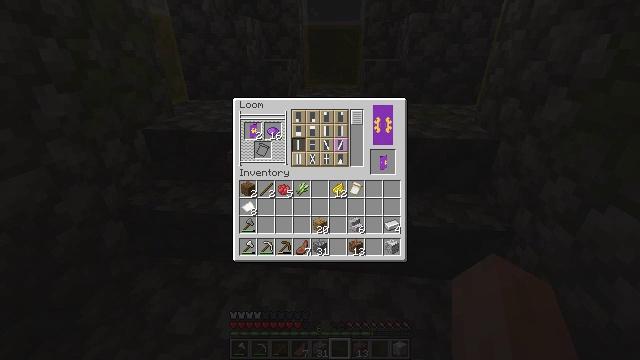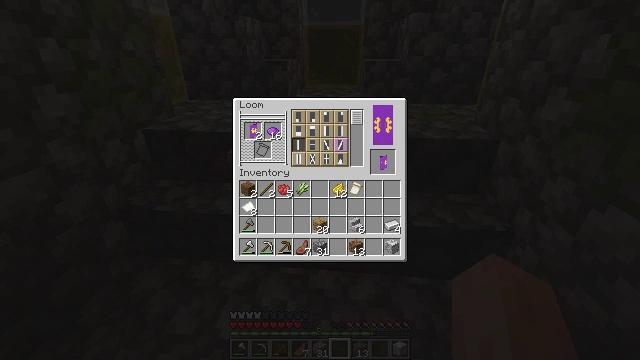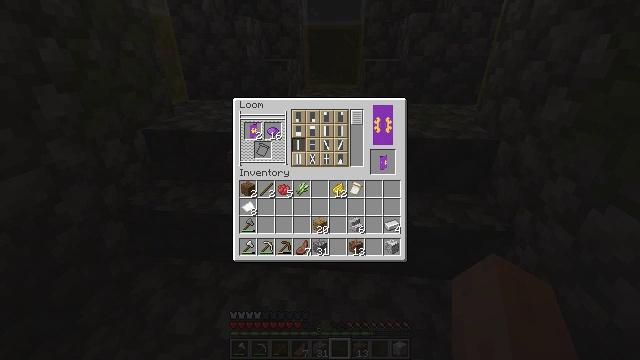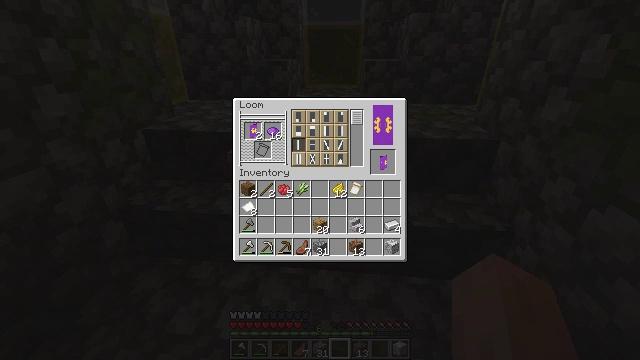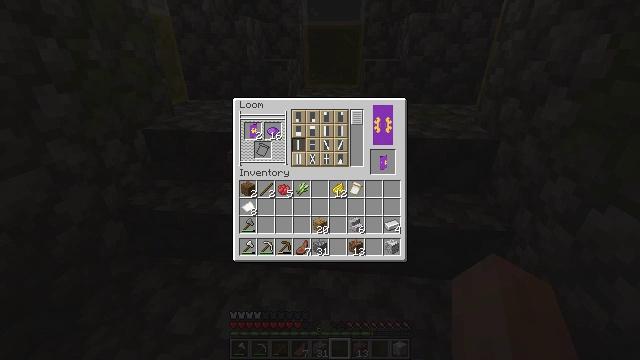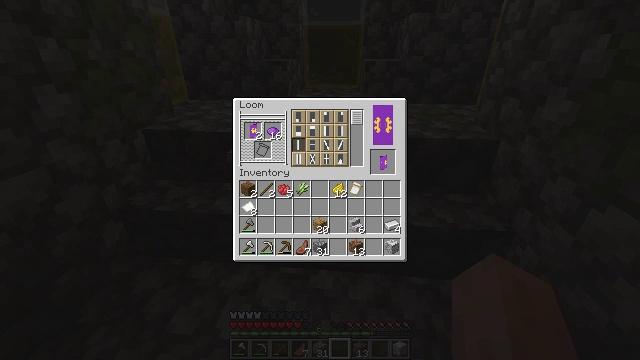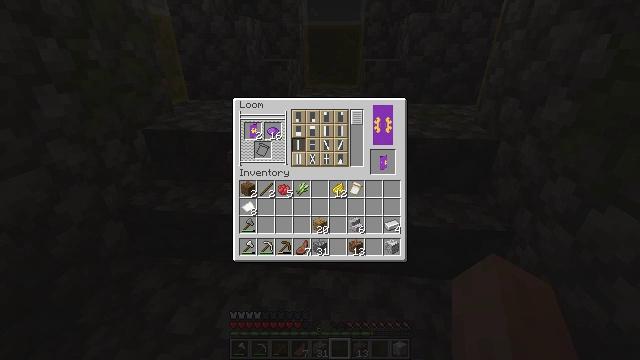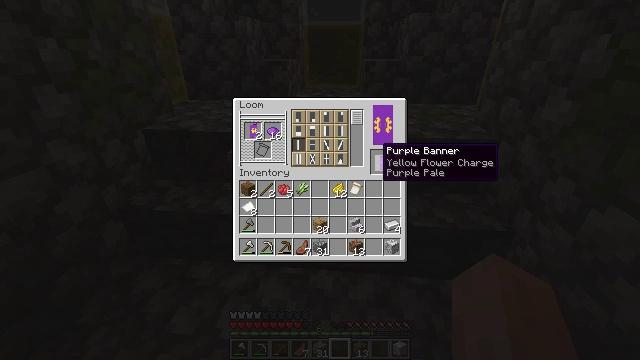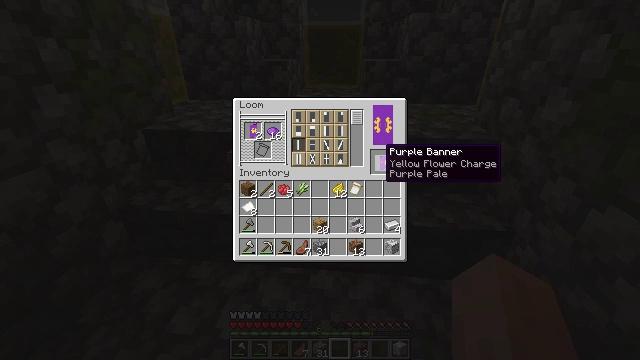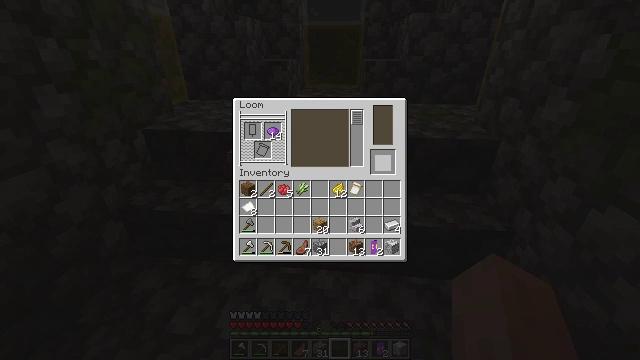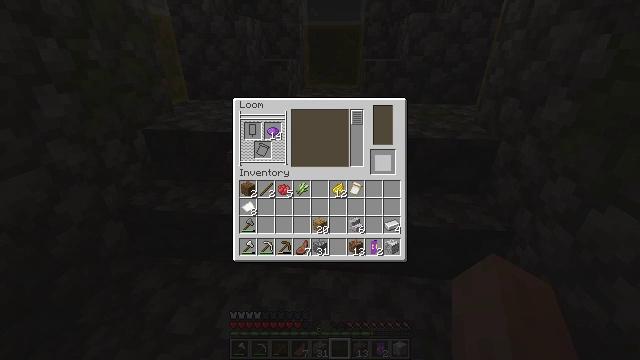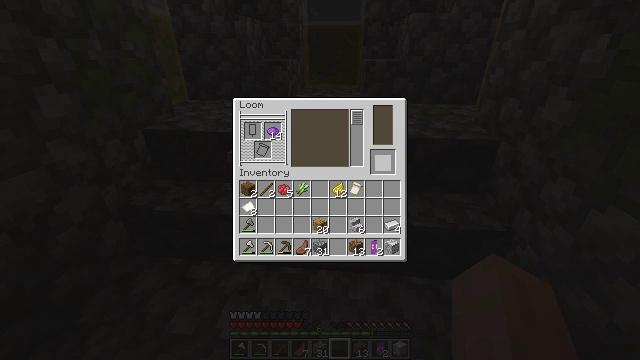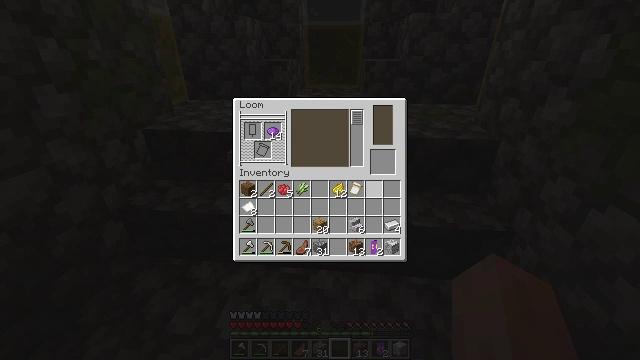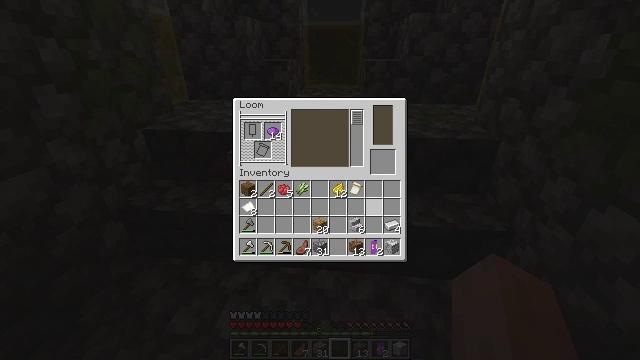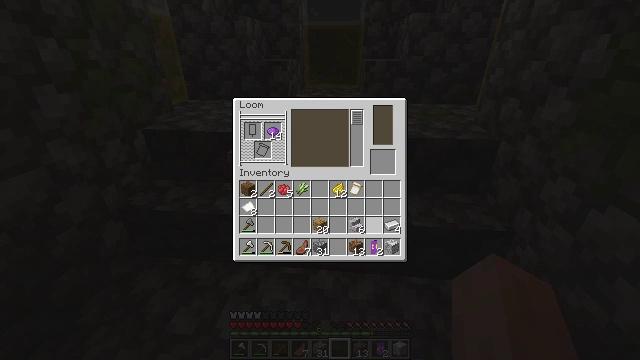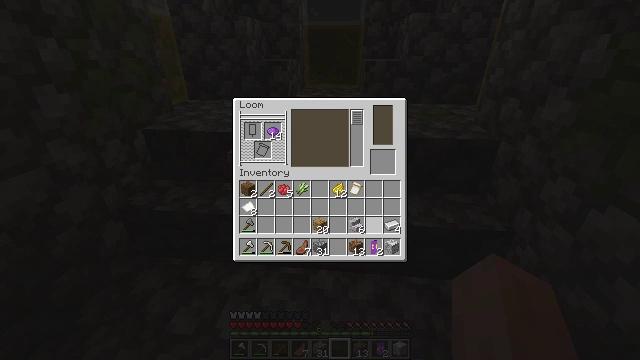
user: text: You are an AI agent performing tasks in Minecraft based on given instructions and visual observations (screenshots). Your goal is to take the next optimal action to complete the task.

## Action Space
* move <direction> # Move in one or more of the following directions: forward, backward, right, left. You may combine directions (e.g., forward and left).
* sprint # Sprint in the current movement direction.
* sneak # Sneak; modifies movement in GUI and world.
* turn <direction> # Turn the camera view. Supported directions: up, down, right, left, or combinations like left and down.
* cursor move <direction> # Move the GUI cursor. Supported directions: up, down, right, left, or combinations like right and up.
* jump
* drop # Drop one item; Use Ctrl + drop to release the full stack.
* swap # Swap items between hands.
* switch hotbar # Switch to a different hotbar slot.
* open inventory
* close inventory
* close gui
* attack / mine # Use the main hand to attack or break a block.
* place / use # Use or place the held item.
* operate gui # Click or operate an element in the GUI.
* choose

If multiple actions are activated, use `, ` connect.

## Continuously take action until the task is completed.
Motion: motion action
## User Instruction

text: Mine the loom block.
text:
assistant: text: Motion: no_op
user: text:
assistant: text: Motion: cursor move right
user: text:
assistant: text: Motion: sneak
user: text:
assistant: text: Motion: sneak
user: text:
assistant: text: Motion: sneak, cursor move right
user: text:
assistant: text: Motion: sneak
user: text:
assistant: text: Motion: sneak
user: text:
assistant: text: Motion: sneak
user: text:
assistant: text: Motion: sneak, operate gui
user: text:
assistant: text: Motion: sneak, operate gui
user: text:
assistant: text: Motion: sneak, operate gui
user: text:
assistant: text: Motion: sneak, cursor move down
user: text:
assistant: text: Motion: sneak, cursor move left and down
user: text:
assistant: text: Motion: sneak, cursor move down
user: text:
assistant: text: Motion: sneak
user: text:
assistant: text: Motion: sneak
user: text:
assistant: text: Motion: sneak, cursor move down
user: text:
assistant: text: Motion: sneak
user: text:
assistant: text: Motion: sneak
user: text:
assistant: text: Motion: sneak
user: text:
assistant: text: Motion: sneak, operate gui
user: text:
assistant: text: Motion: sneak, operate gui
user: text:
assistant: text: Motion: sneak
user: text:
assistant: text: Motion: sneak
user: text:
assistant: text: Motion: sneak, cursor move left and up
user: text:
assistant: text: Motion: sneak, cursor move left and up
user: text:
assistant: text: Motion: sneak, cursor move left and up
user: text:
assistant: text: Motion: sneak
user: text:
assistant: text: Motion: sneak
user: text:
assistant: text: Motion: sneak